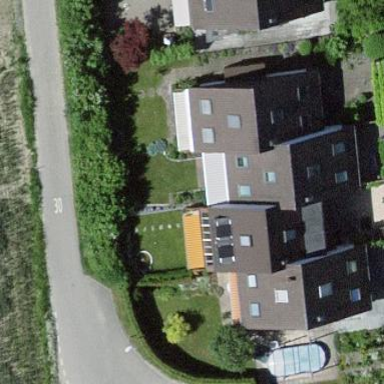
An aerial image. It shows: Terrace building.